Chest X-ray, PA view. Patient: 71 years old, sex M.
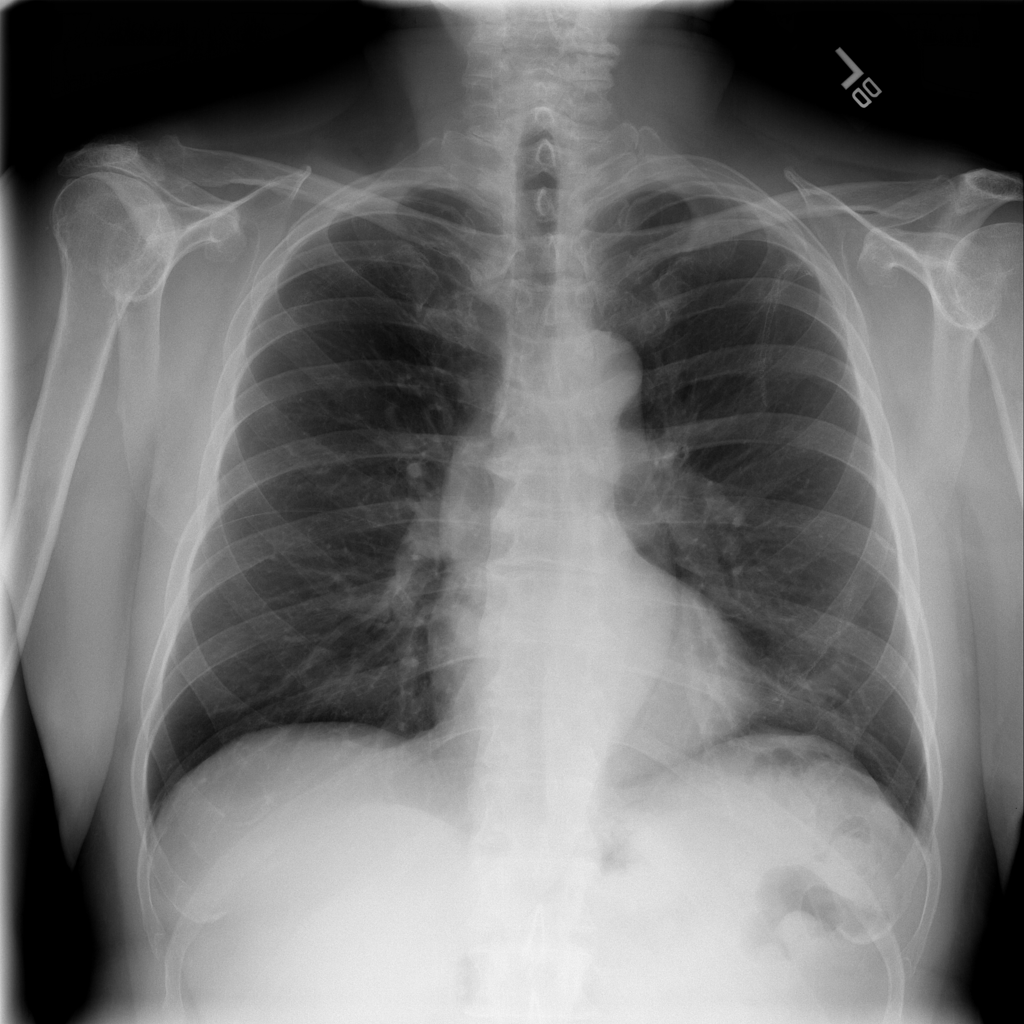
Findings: Atelectasis